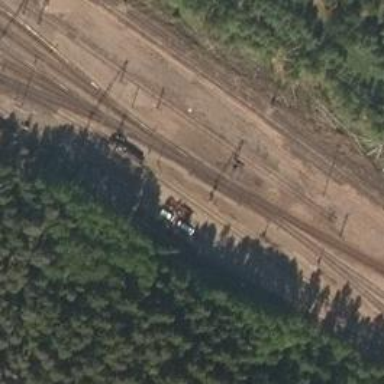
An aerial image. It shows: Railway yard used for servicing trains.